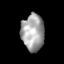
Tissue: skin
Cell type: Epithelial cells
Senescence score: 0.2384
Nuclear area (px): 825
Mean DAPI intensity: 162.109